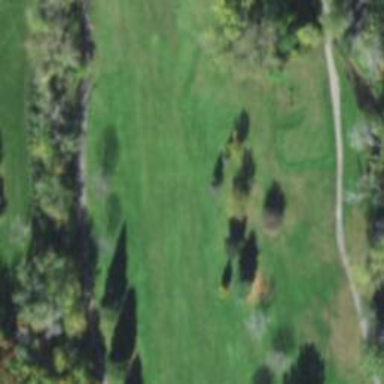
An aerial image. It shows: Golf hole.